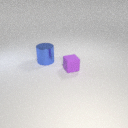
small purple rubber cube in front of large blue metal cylinder